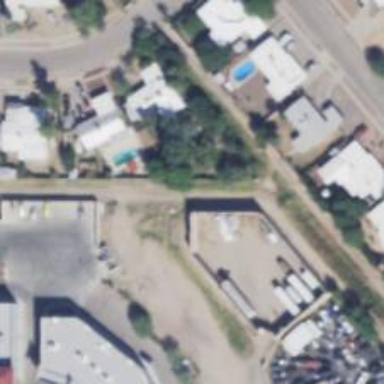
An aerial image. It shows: Alley classified as service road.